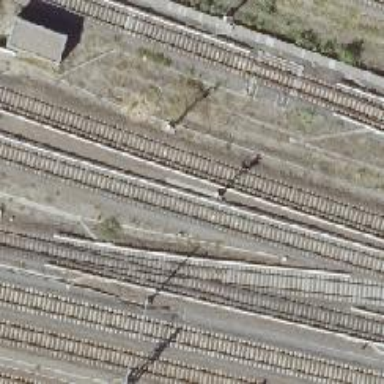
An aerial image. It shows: Railway signal.